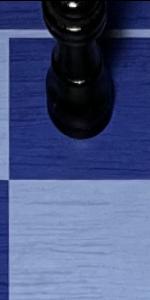
Label: Empty